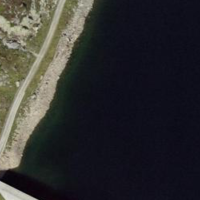
EUNIS habitat code: 26
Species observed at this site:
Lotus alpinus